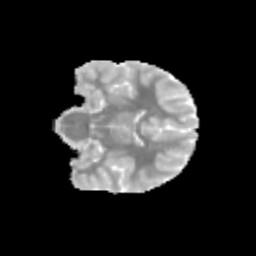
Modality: MD
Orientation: coronal
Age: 13
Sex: female
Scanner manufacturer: siemens
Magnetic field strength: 3 T
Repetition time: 3.8 s
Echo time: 0.07 s